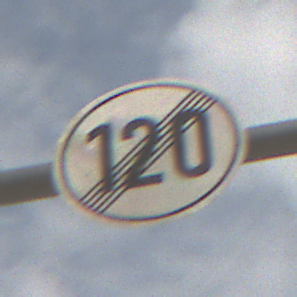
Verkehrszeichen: EndeGeschwindigkeit120
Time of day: MorningAfternoon
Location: Outdoor (Urban)
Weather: PartlyCloudy
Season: NotSpecified
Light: Natural